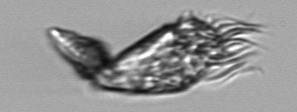
Label: Tontonia_appendiculariformis